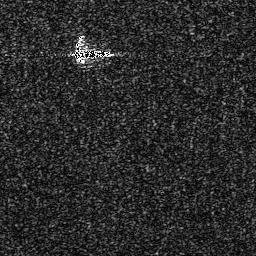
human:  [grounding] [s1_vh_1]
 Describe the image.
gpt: In the satellite image, there is  <ref>1 medium ship </ref> <box>[[27, 17, 41, 23, 0]]</box> located at top.